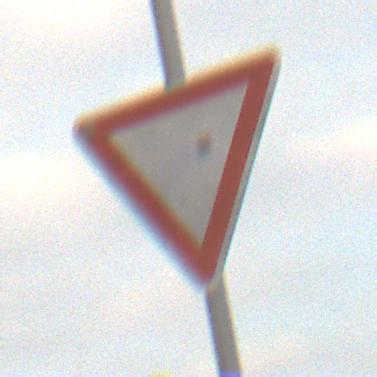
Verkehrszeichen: VorfahrtGewaehren
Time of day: MorningAfternoon
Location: Outdoor (Suburban)
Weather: Overcast
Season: NotSpecified
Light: Natural